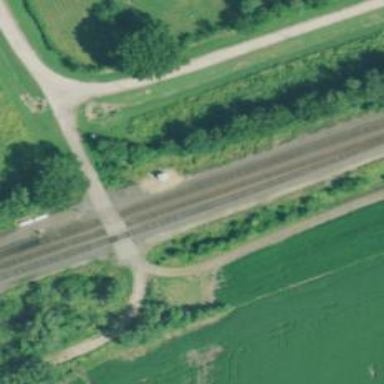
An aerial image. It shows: Railroad crossover.